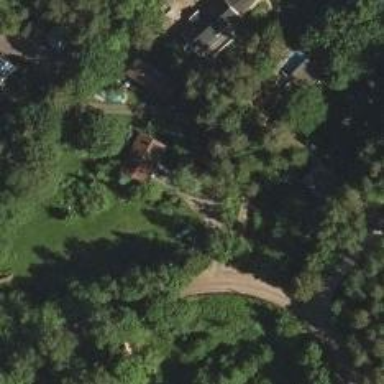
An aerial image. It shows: Driveway.